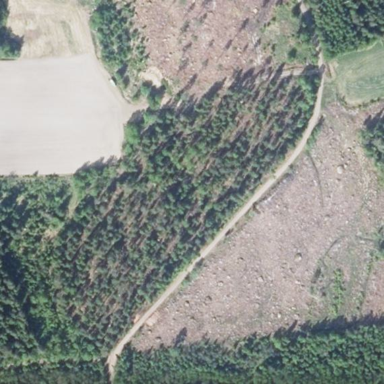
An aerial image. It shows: Clearcut man-made area surrounded by scrub vegetation.